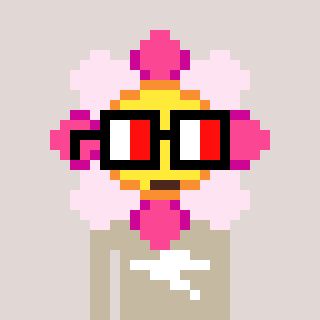
a pixel art character with square glasses with black frames and red eyes, a flower-shaped head and a bege-colored body on a warm background